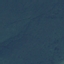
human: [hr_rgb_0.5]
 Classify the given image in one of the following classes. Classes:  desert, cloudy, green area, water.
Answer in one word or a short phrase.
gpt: green area